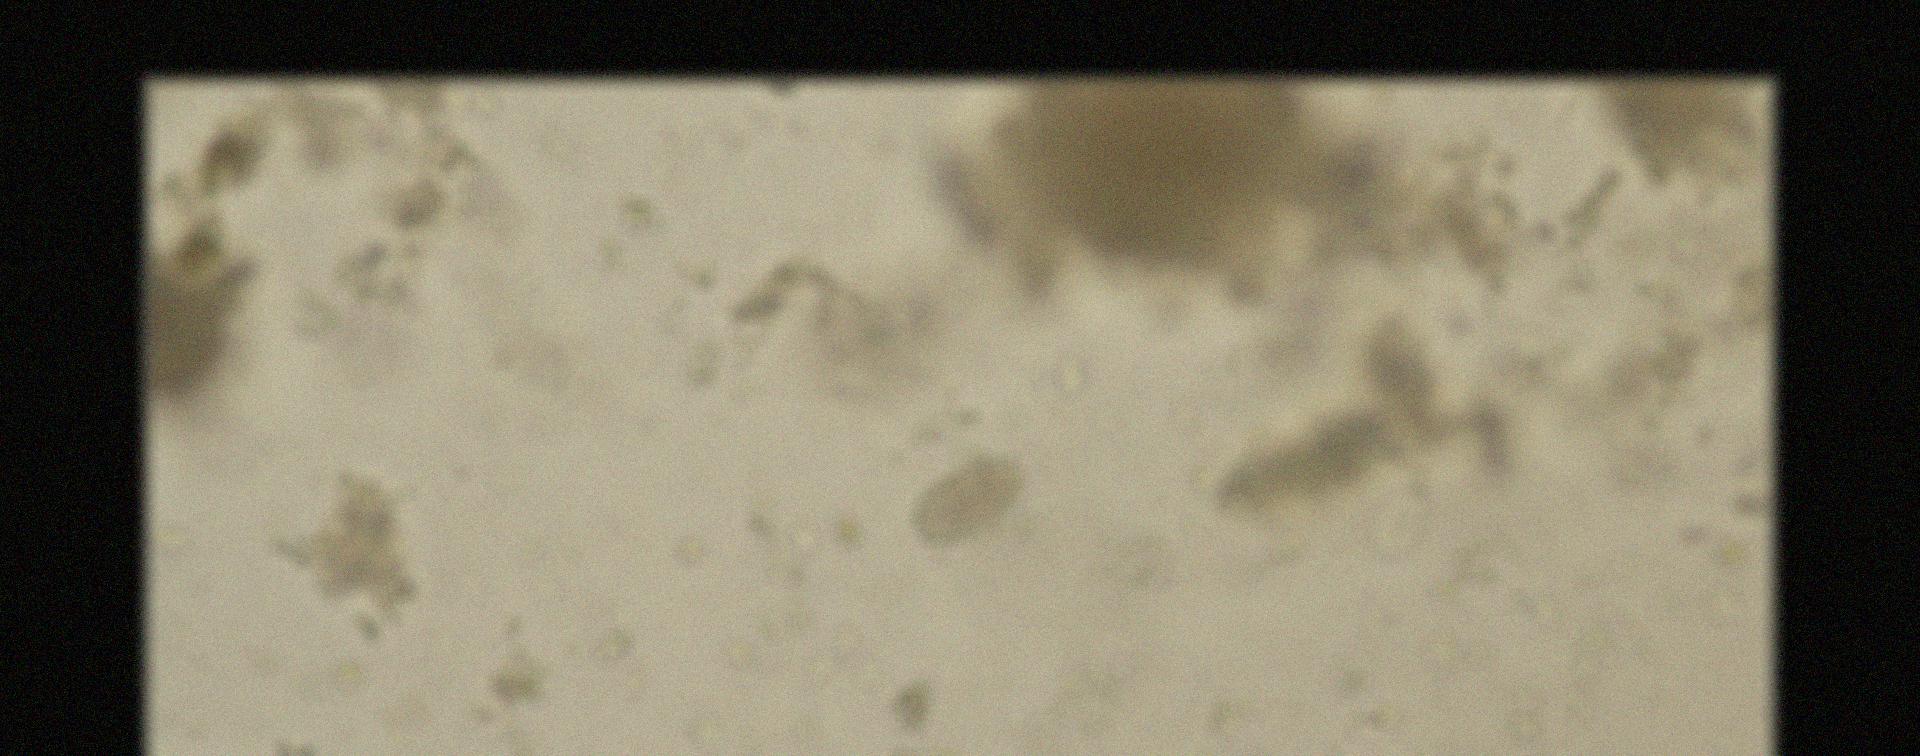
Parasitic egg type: Capillaria philippinensis